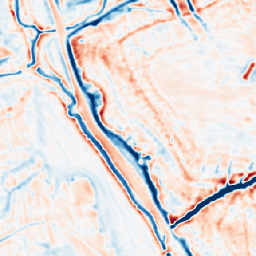
Category: multiscale
Decomposition family: dog_multiscale
Decomposition parameters: sigma_ratio: 1.4
n_scales: 4
base_sigma: 1
Upsampling method: area
Upsampling parameters: scale: 4
Upsampling scale: 4